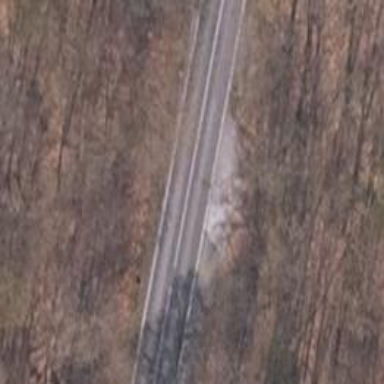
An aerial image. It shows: Secondary road with asphalt surface.